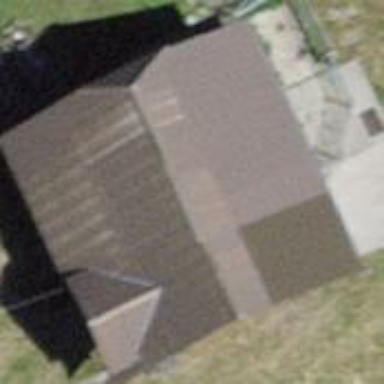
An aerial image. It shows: Rural barn.